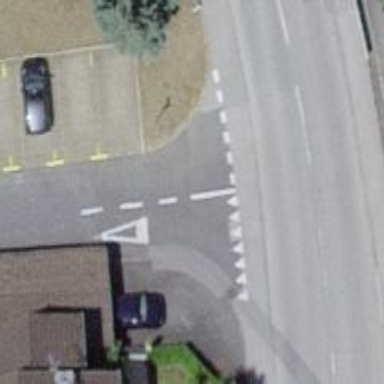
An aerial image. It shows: Road with "give way" sign.